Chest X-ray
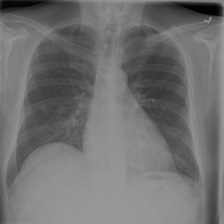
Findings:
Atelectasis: negative
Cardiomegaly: negative
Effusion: negative
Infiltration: negative
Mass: negative
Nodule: positive
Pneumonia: negative
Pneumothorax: negative
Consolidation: negative
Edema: negative
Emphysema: negative
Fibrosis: negative
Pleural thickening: negative
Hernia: negative